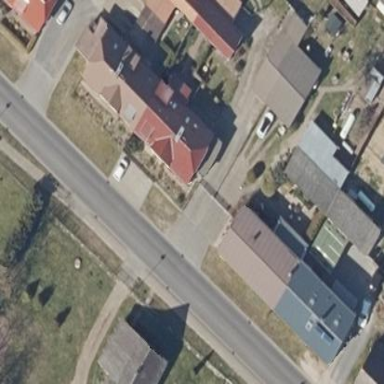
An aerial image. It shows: Half-hipped roof semidetached house.